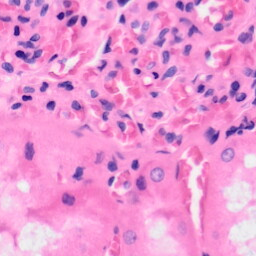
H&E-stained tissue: Kidney